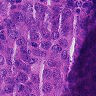
Metastatic tissue present: yes